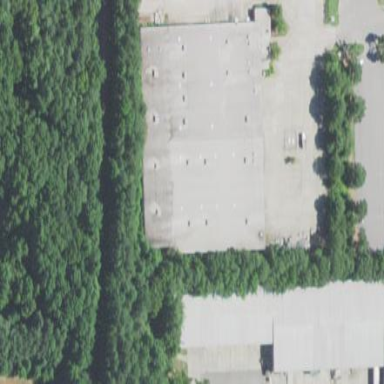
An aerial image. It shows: Commercial building.